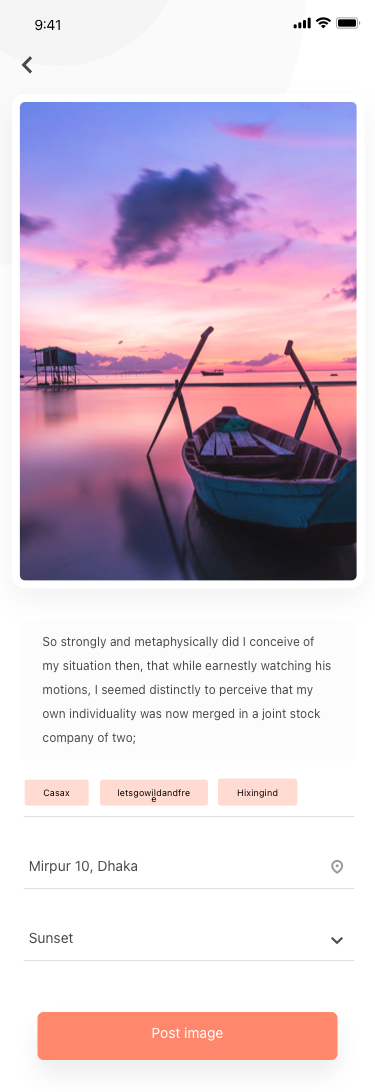
Text in this UI design:
So strongly and metaphysically did I conceive of my situation then, that while earnestly watching his motions, I seemed distinctly to perceive that my own individuality was now merged in a joint stock company of two;
letsgowildandfree
Casax
Hixingind
Mirpur 10, Dhaka
Sunset
Post image